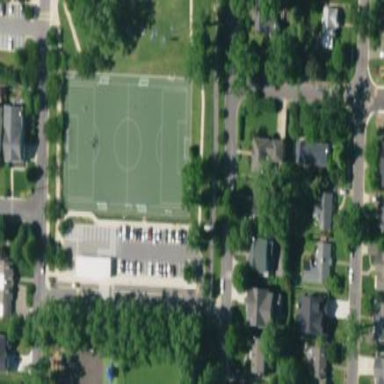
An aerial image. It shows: Soccer pitch with turf surface for leisure and sports activities.